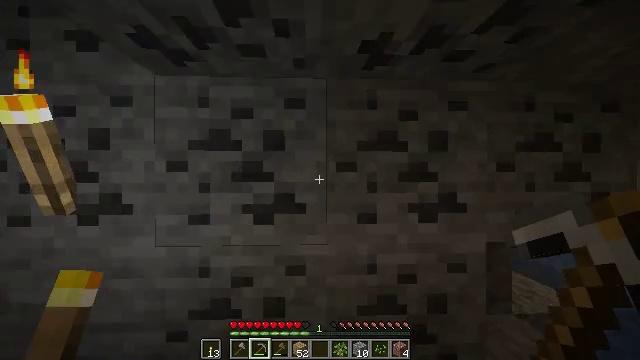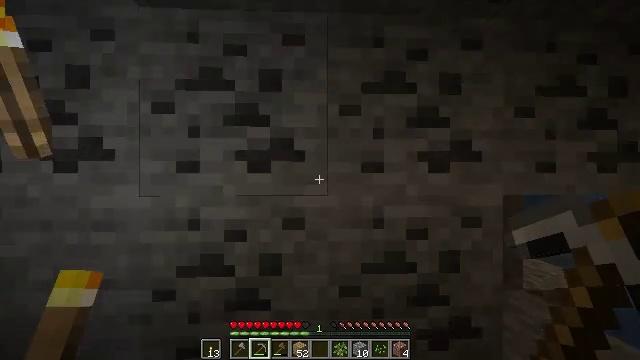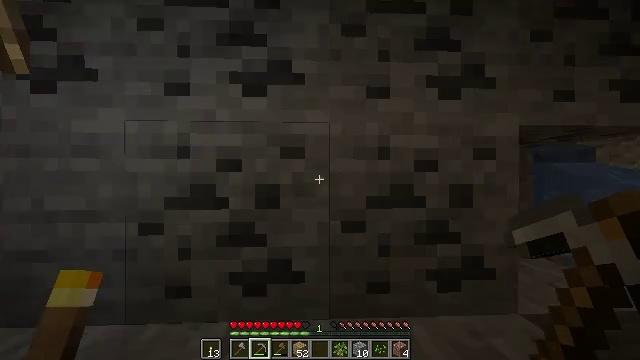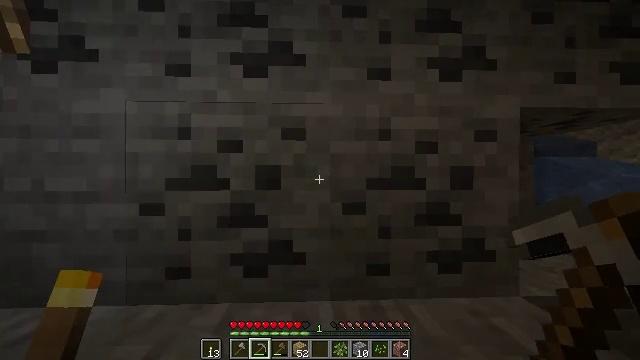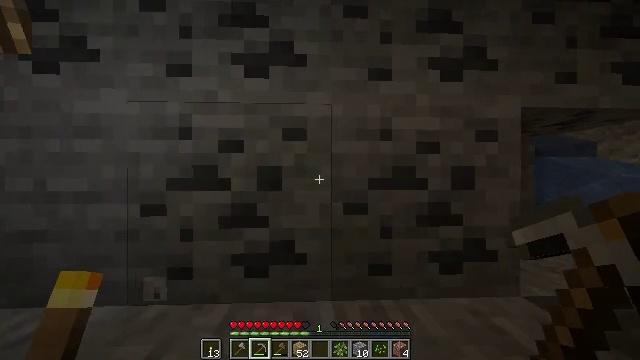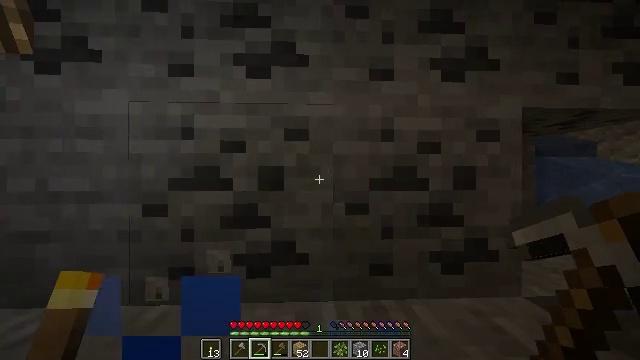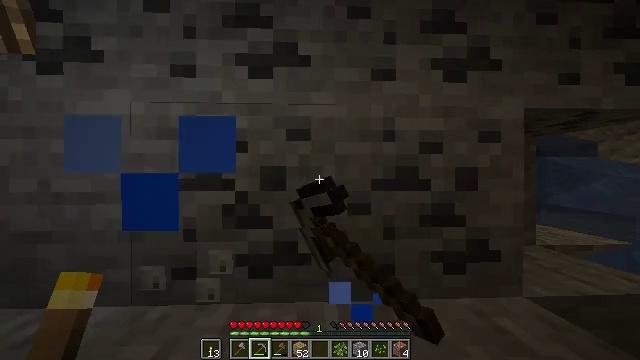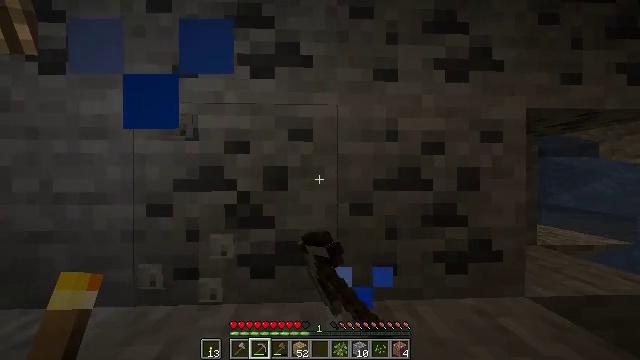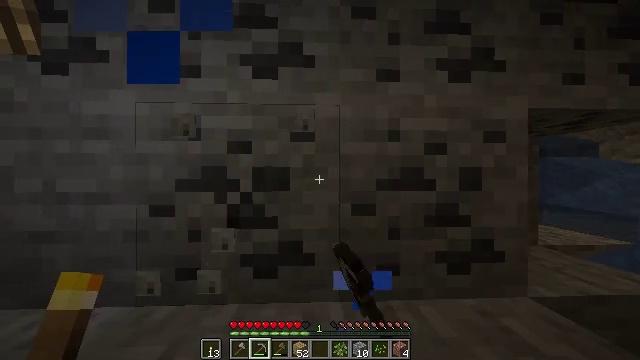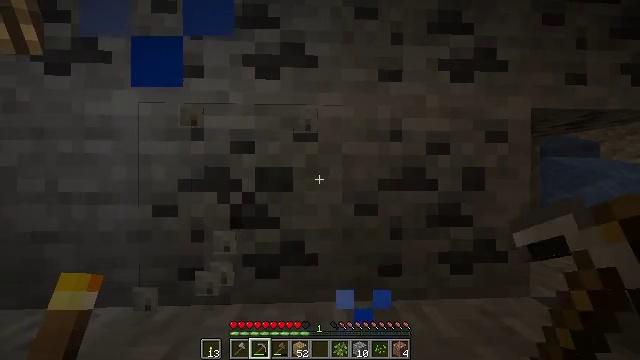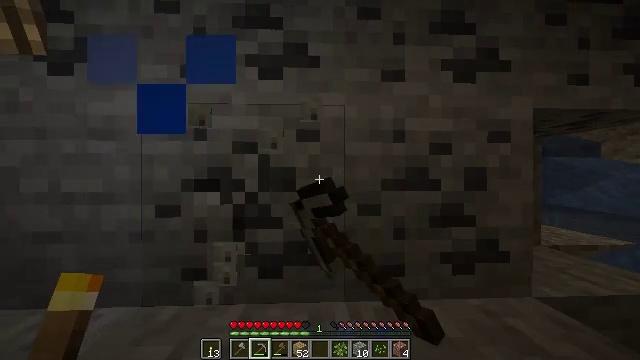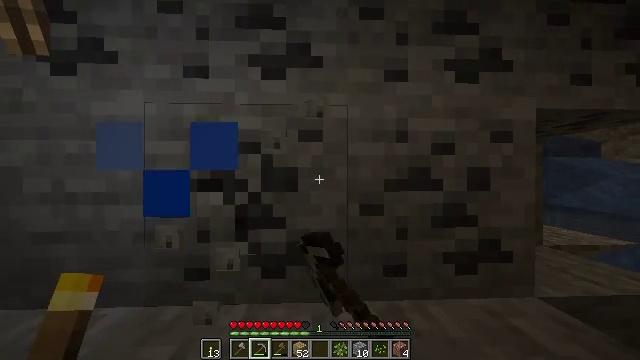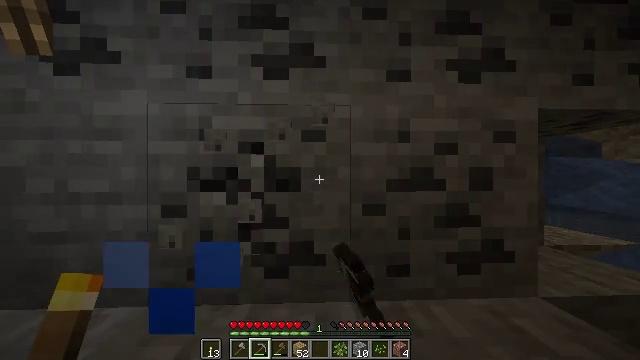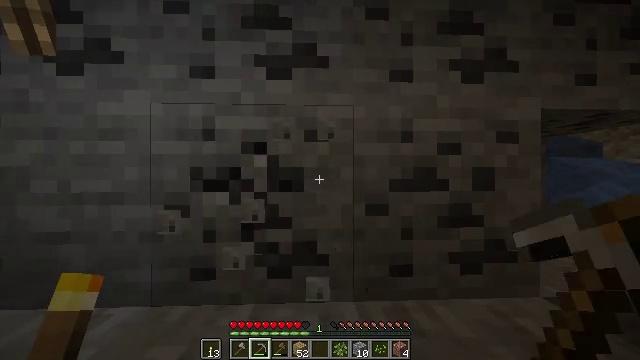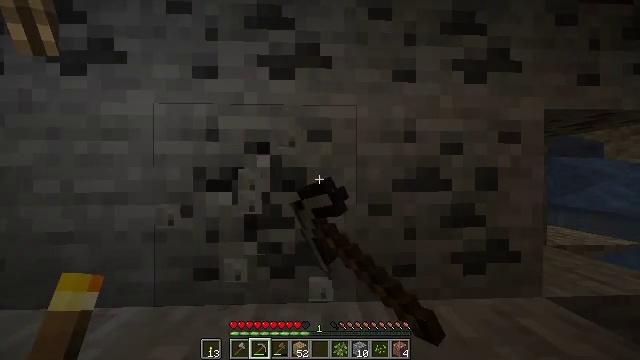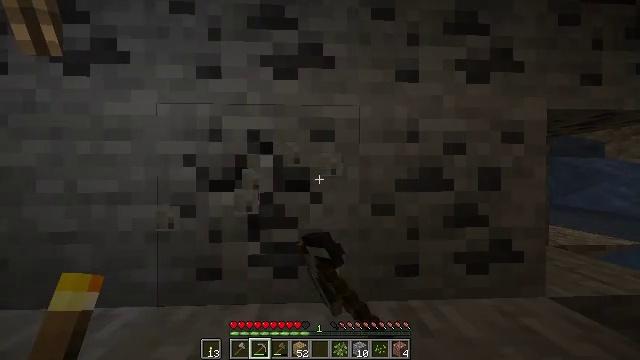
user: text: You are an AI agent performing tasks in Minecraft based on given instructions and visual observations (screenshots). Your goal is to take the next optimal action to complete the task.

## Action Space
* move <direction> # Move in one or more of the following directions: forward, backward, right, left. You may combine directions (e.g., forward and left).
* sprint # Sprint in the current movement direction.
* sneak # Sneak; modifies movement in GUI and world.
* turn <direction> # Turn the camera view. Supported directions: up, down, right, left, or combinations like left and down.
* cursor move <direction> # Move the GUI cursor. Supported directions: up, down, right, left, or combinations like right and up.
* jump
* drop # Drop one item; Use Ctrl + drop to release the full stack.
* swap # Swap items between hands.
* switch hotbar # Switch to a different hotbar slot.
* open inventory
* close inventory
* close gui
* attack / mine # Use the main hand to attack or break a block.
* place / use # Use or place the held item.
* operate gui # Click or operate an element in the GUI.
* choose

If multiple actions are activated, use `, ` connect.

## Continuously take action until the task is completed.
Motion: motion action
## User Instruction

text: Find and mine the coal ore.
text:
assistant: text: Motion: move forward
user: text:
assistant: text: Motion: move forward
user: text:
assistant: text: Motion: no_op
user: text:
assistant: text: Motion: attack / mine
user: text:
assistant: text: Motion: attack / mine
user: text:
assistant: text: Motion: attack / mine
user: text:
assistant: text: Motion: attack / mine
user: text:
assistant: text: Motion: attack / mine
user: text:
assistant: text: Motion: attack / mine
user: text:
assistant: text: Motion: attack / mine
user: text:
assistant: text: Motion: attack / mine
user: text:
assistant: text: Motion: attack / mine
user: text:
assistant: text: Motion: attack / mine
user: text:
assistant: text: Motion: attack / mine
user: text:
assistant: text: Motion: attack / mine
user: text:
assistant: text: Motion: attack / mine
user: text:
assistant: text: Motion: attack / mine
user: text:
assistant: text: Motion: attack / mine
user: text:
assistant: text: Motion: attack / mine
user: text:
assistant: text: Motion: attack / mine
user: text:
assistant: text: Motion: attack / mine
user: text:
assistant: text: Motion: turn right and up, attack / mine
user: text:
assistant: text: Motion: attack / mine
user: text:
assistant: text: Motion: turn right, attack / mine
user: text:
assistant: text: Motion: attack / mine
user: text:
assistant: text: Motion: attack / mine
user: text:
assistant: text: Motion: attack / mine
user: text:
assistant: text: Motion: turn right, attack / mine
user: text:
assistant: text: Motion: attack / mine
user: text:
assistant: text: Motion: attack / mine